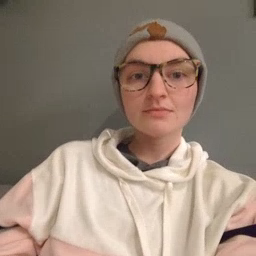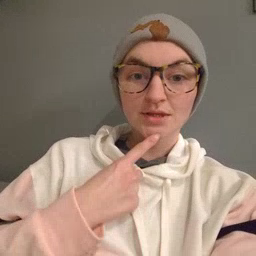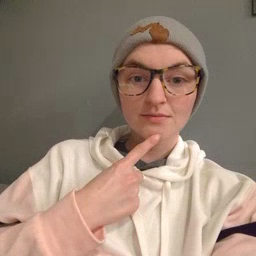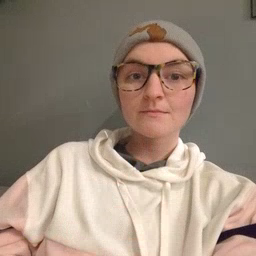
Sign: say